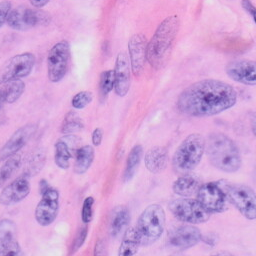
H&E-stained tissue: Skin